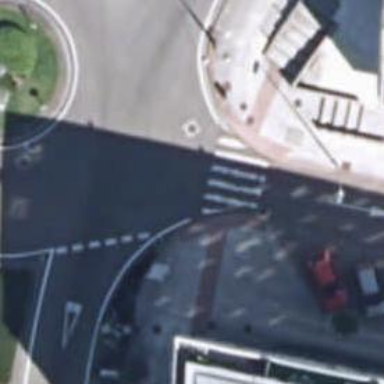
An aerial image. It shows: Uncontrolled footway crossing with markings.